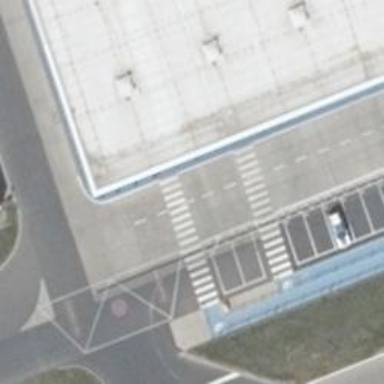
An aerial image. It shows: Pedestrian crossing with zebra markings on the footway.